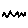
Label: zigzag